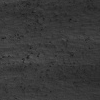
Atmospheric dust classification: not_dusty